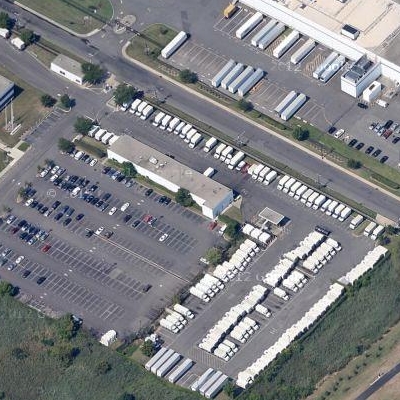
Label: gParking